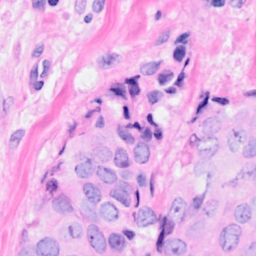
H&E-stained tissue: Breast